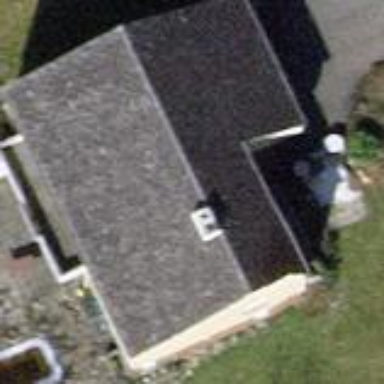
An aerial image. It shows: Detached building with saltbox-shaped roof.